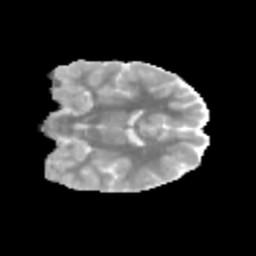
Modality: MD
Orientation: coronal
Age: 10
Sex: male
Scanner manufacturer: siemens
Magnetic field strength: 3 T
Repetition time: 3.8 s
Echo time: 0.07 s